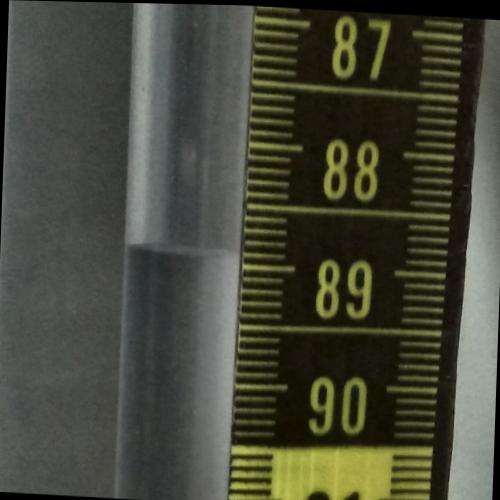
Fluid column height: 88.9 cm